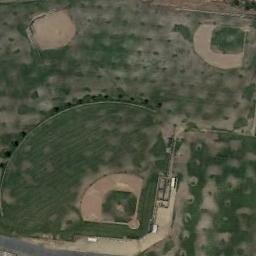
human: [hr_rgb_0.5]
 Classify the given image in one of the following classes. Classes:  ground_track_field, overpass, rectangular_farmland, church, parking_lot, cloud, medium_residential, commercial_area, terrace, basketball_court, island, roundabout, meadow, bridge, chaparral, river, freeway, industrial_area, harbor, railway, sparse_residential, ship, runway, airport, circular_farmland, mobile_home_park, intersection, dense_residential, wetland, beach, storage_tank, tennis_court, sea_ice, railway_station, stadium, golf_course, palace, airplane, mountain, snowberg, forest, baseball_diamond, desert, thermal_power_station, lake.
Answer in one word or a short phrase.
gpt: baseball_diamond